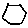
Label: hexagon